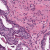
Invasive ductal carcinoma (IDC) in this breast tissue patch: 0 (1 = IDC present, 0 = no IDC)